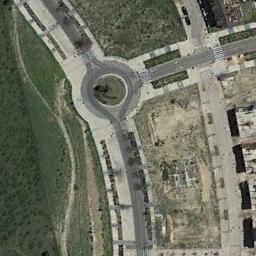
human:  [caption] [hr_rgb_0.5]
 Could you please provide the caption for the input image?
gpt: The roundabout with three exits and entrances is in the clearing .

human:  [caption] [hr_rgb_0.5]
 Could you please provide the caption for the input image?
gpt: The roundabout is surrounded by grass .

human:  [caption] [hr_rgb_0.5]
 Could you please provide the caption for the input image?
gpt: The roundabout is on the grass next to the bare land .

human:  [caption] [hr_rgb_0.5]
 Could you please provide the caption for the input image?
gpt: There are some buildings and some trees and a large lawn around the crossroads .

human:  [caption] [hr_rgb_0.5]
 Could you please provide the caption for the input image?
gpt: There are some green lawns beside the roundabout .